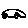
Label: car